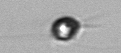
Label: Acanthoica_quattrospina